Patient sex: M
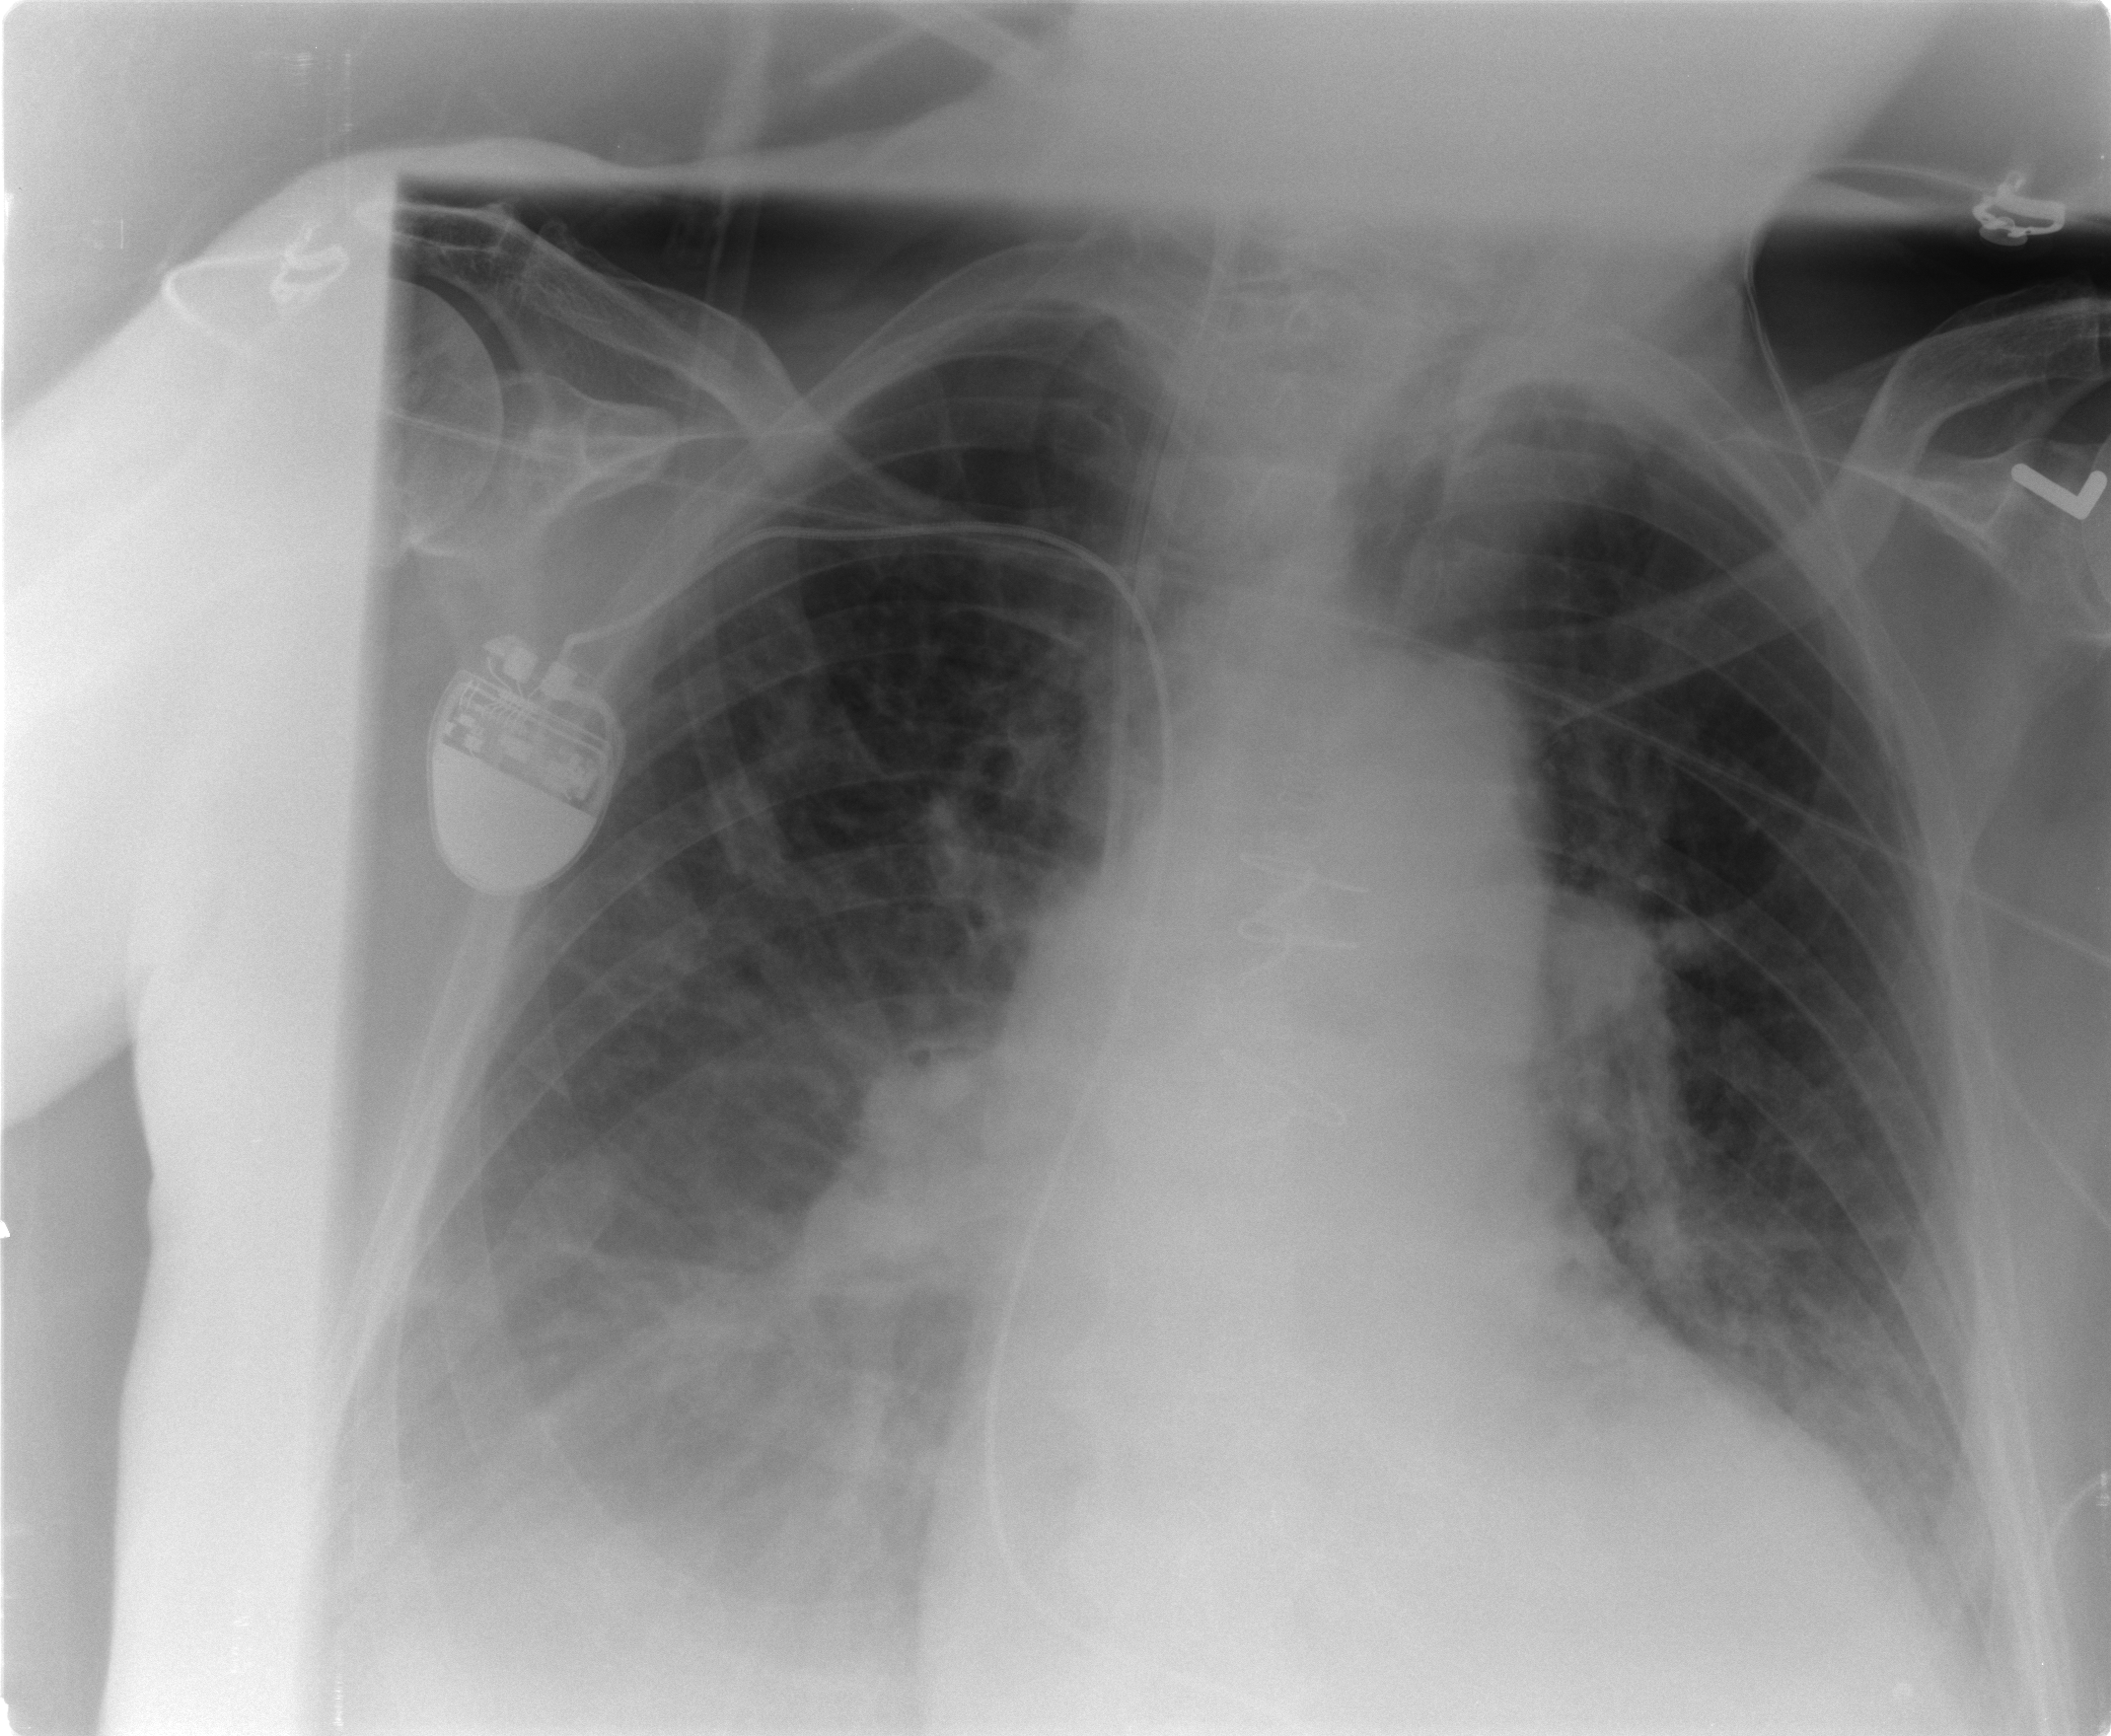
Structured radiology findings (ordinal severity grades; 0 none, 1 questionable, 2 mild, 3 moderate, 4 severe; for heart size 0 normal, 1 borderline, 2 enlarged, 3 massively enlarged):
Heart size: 3
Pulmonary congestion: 3
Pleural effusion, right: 3
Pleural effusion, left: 2
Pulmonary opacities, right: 2
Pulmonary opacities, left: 2
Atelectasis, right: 3
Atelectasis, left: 3